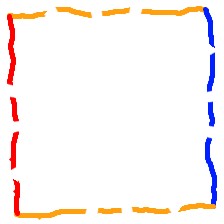
Shape: square